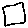
Label: square